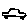
Label: car